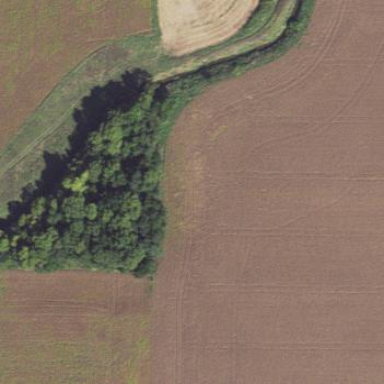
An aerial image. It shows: Beautiful woodland covered with trees.